Question: I'm trying to implement the redis solution suggested here: <URL>: it is the best I have found so far.

I have the following data structure "hash"
'''
{'user': username, 'text': sometext, 'time': <PHONE>}
'''
I want to save the data in a log, the slides suggest saving it in a sorted list. When I try this:
'''
zadd mysortedset <PHONE> {'user': username, 'text': sometext, 'time': <PHONE>}
'''
I get
'''
Invalid argument(s)
'''
so I thought I should create the hash first and then add it to the set
'''
127.0.0.1:6379> HMSET setmember:<PHONE> user username text sometext time <PHONE>
OK
'''
and then
'''
127.0.0.1:6379> zadd mysortedset <PHONE> setmember:<PHONE>
(integer) 1
'''
Is this the way it is supposed to be done?
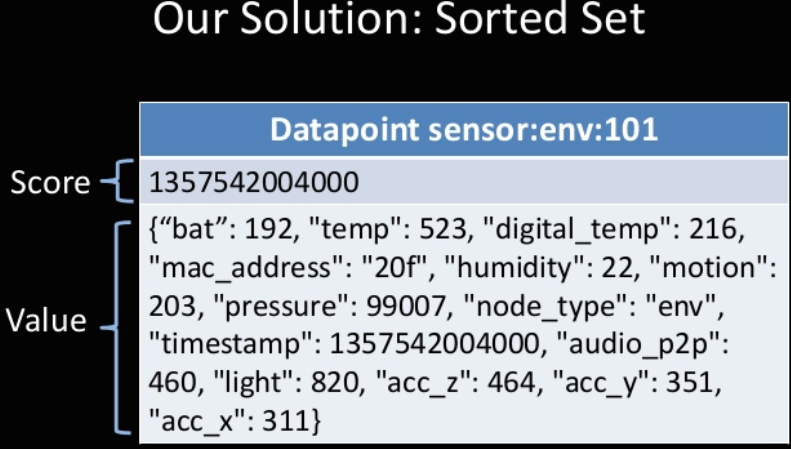
Answer: What's simply missing are the quotes around your JSON. Otherwithe it tries to interpret your zadd as scove value score value. And "username," is no valid score. ;) I tried it with
'''
zadd mysortedset 1234 "{'user': foo ...}"
'''
and it works.